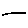
Label: line